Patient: sex M, age 58
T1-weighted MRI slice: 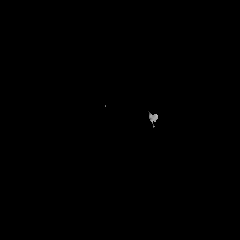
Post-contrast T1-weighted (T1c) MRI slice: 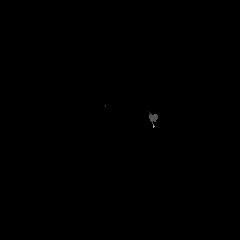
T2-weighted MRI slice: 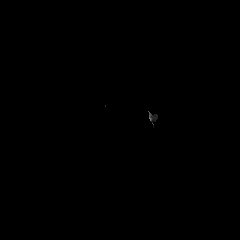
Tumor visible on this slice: no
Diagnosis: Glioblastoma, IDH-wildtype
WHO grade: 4